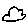
Label: cloud